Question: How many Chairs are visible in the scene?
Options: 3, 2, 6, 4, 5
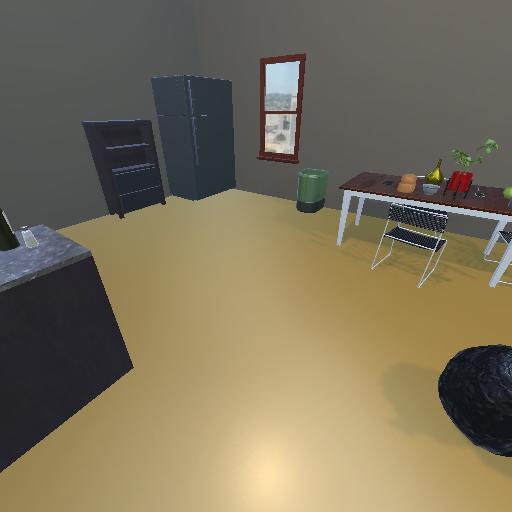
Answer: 3